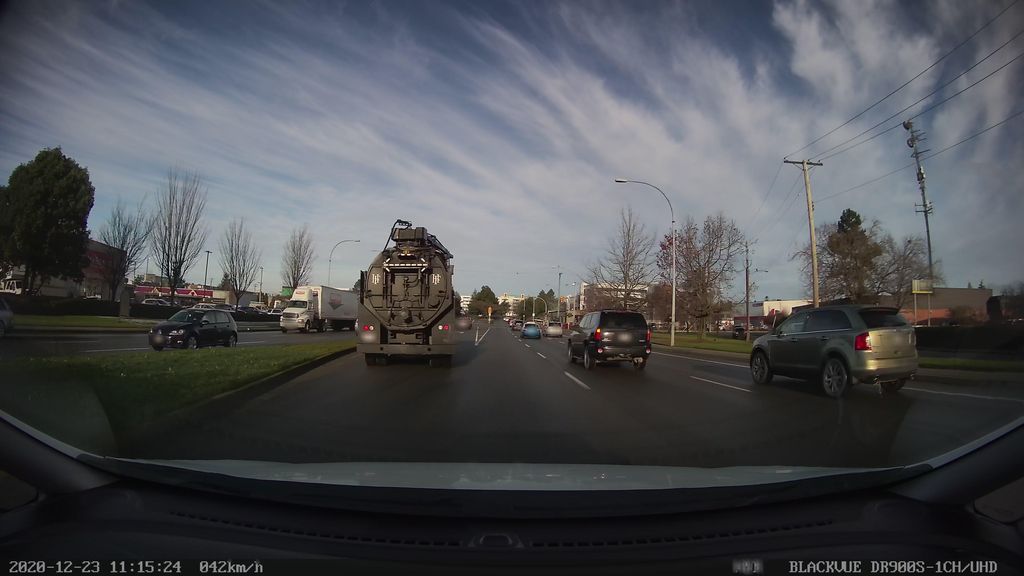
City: victoria